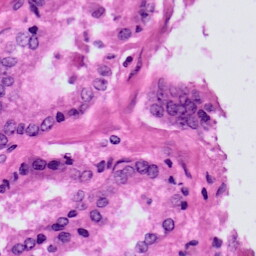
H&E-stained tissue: Prostate